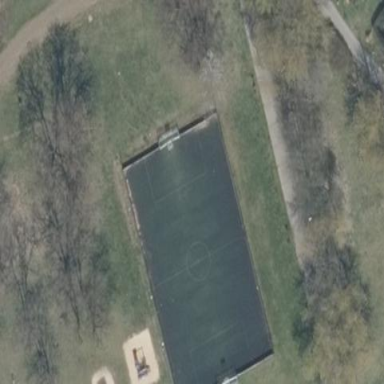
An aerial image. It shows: Soccer pitch designated for leisure and sports activities.